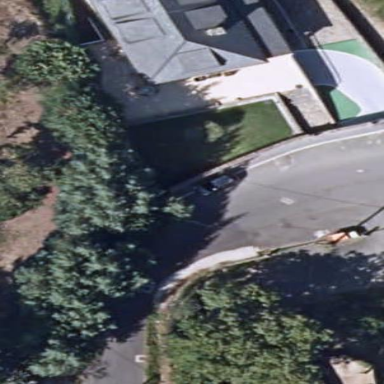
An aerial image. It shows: Street-side parking area with parallel orientation. The surface is asphalt.